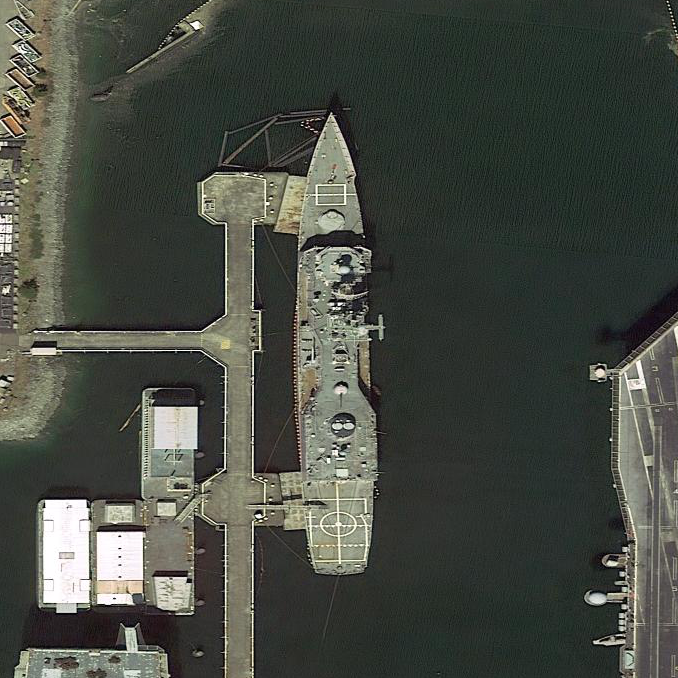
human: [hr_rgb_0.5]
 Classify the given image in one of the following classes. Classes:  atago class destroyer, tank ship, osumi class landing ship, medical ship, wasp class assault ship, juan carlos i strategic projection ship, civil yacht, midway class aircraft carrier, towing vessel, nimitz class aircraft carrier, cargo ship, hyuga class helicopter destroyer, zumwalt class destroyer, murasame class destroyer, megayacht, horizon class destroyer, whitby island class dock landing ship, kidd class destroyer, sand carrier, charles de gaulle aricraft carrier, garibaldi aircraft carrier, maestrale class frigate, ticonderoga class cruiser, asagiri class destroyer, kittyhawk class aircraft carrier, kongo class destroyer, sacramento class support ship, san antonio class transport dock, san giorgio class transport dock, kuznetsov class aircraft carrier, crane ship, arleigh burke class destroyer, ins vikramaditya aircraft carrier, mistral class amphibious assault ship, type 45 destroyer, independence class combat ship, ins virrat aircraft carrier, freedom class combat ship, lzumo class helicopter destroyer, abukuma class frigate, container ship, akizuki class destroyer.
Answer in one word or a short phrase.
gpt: Ticonderoga class cruiser